Field crop: tomato
Growth stage: 1
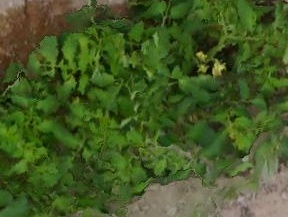
Species: tomato